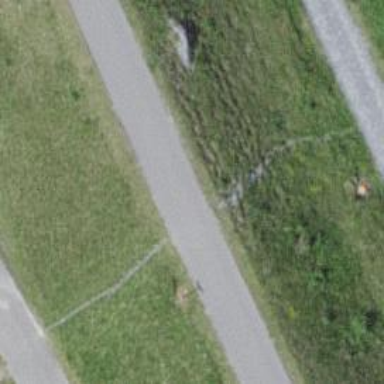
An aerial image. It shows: Path with ground surface that is impassable due to its roughness.